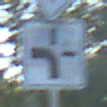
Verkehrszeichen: VerlaufVorfahrtsstrasse1
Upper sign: Vorfahrtsstrasse
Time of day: MorningAfternoon
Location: Outdoor (Urban)
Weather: Clear
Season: NotSpecified
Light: Natural